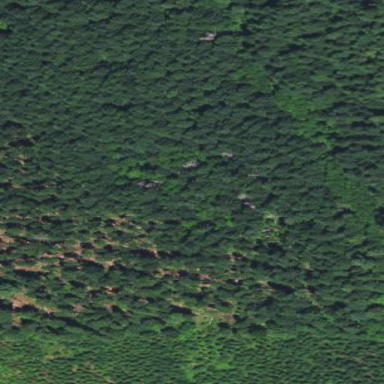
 likely man-made clearing in the landscape."